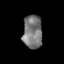
Tissue: prostate
Cell type: T cells
Senescence score: 0.3366
Nuclear area (px): 631
Mean DAPI intensity: 120.176